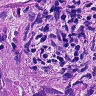
Metastatic tissue present: yes